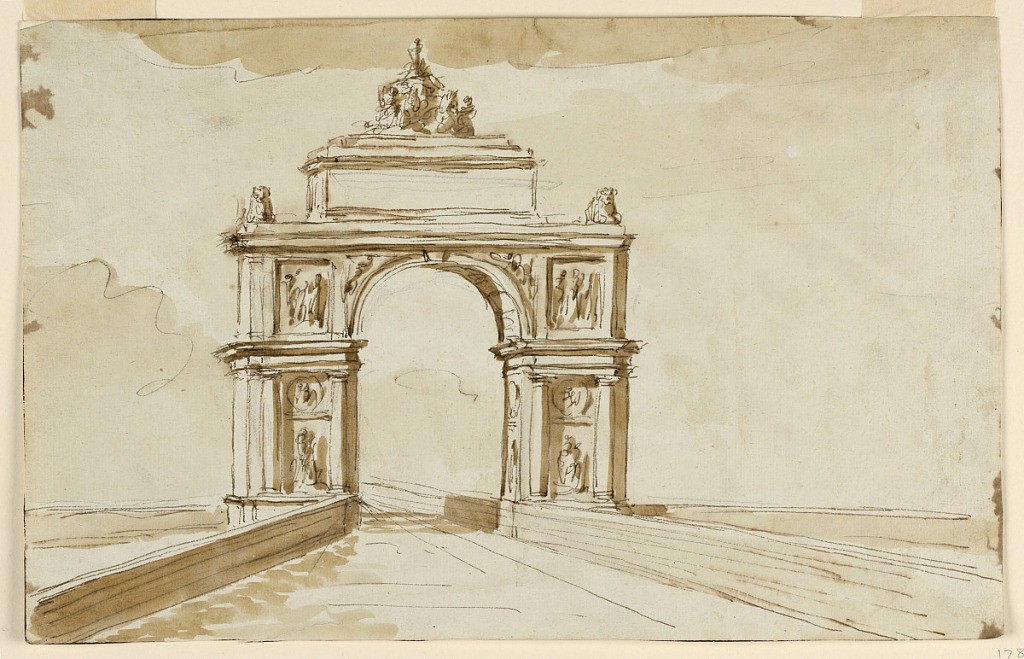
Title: Triumphal arch standing in a pool
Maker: Giuseppe Barberi, Italian, 1746–1809
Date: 1800-1805
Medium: Pen and brown ink, brush and brown wash, graphite on blue-white laid paper
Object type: Drawing
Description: A bridge leads to and passes under the arch. The fron shows below pairs of Doric columns supporting the lower entablature. Statues and relief medallions are shown in the intercolumniations. The arch is flanked by genii and oblong reliefs. A quadriga upon a pedestal is on top. Traces of framing lines at the edges.